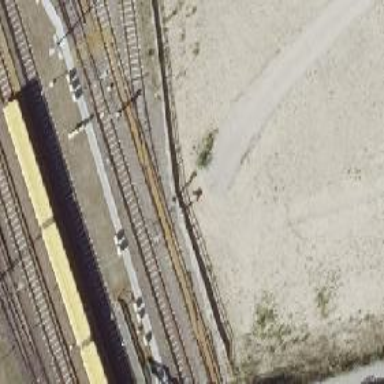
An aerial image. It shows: Abandoned railway yard with electrified top rail.